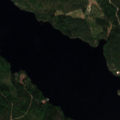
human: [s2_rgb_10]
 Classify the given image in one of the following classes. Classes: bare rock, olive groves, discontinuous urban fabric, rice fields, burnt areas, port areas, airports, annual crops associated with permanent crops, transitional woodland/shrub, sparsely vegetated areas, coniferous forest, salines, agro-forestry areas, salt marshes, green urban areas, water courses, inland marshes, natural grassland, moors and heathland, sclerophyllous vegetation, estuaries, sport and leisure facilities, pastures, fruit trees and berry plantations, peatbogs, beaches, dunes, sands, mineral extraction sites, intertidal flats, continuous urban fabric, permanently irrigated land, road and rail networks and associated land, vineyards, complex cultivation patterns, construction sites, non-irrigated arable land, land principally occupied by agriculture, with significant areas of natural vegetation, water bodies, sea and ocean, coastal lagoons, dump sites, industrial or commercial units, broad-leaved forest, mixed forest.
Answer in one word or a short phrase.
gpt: coniferous forest, mixed forest, water bodies